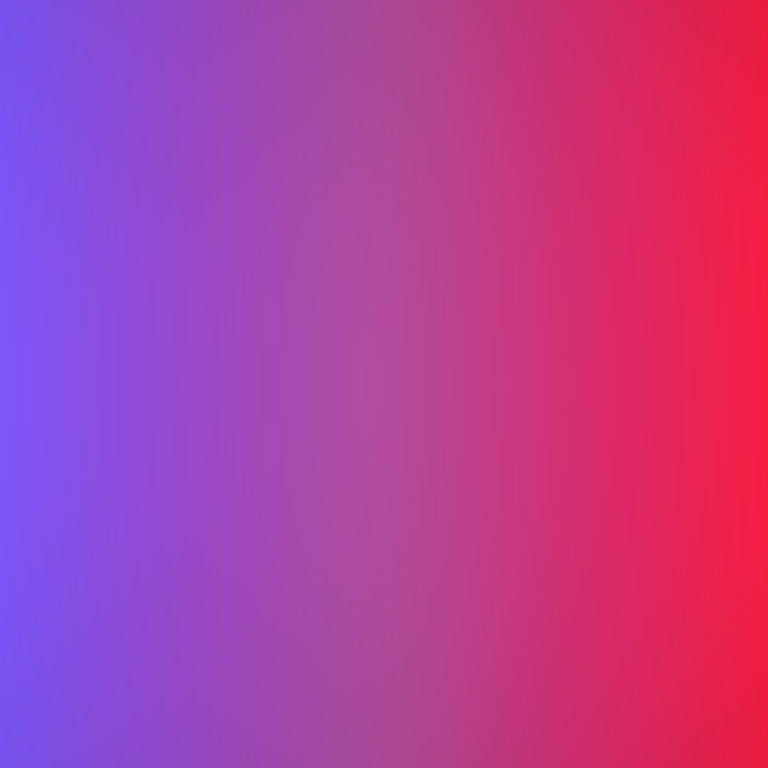
Abstract light effect, smooth gradient from violet to red, calm atmosphere, soft glow, no room, no furniture, no objects.